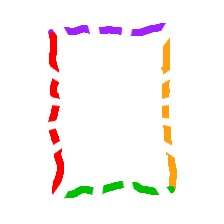
Shape: rectangle